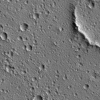
Atmospheric dust classification: not_dusty